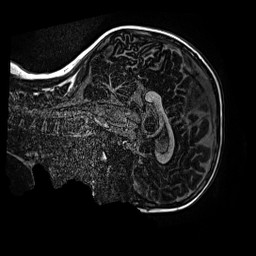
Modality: MP2RAGE
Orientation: sagittal
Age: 10
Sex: male
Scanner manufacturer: siemens
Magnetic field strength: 3 T
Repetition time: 4 s
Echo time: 0.00299 s